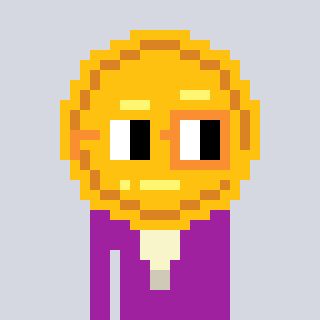
a pixel art character with square yellow and orange glasses, a medal-shaped head and a magenta-colored body on a cool background